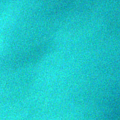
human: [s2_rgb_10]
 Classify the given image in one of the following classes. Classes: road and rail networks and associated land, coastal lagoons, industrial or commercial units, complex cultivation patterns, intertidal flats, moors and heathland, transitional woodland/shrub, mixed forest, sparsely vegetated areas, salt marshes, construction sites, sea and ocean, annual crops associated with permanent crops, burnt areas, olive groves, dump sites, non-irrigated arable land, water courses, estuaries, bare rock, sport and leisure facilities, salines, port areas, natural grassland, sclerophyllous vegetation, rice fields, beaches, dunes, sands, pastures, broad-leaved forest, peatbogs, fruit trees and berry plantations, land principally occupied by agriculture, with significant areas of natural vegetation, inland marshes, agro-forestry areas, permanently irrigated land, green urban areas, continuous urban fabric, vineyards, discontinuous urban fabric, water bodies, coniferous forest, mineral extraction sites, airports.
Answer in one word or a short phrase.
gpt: sea and ocean